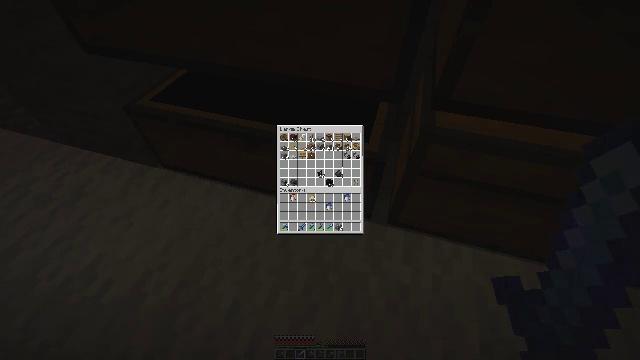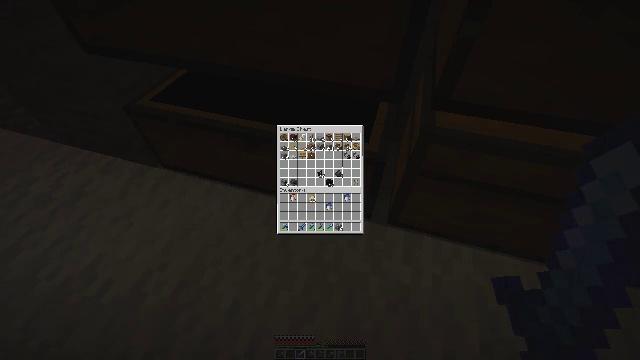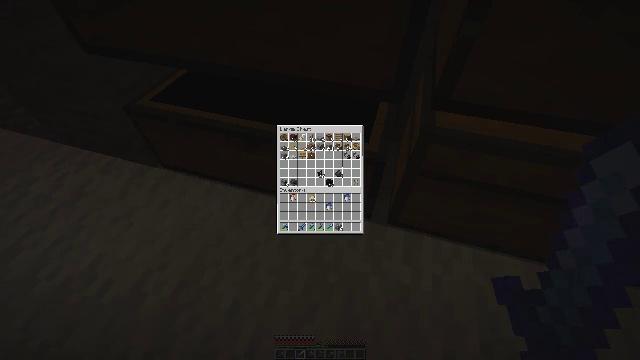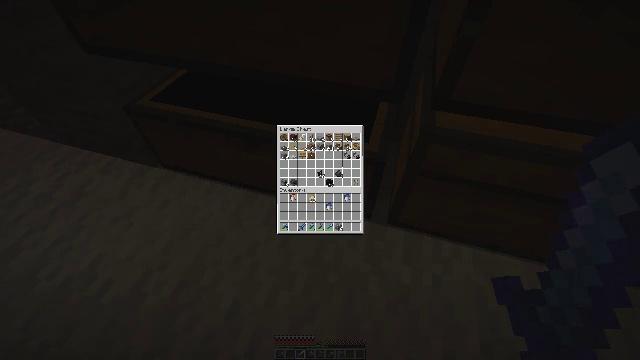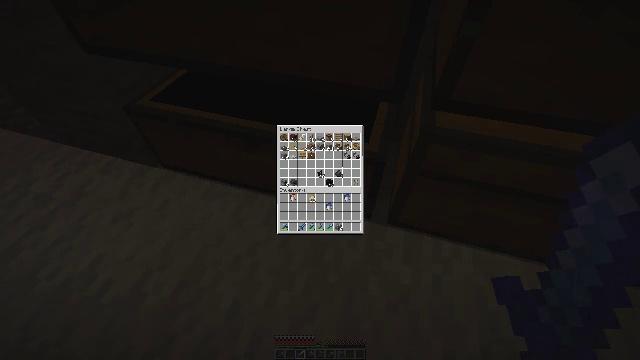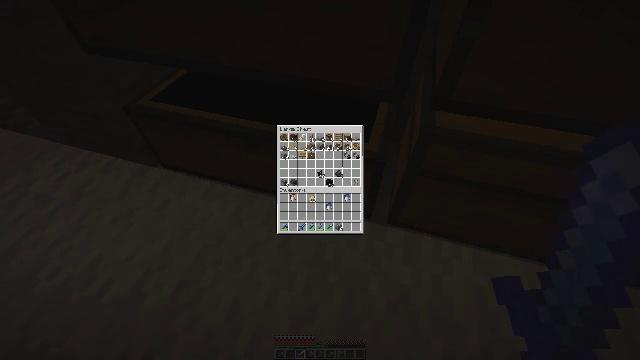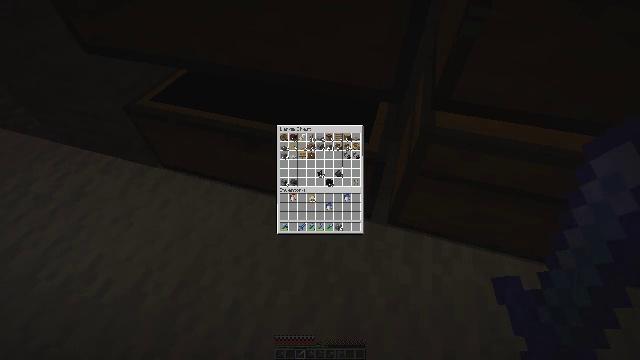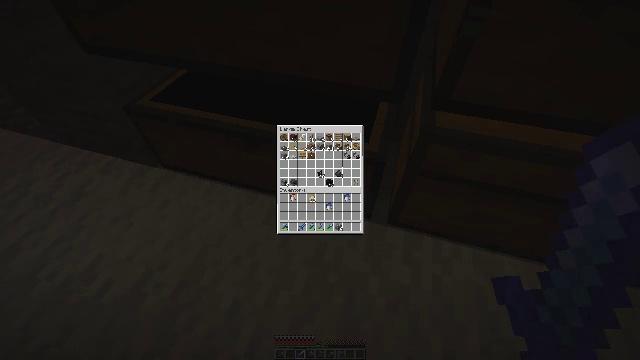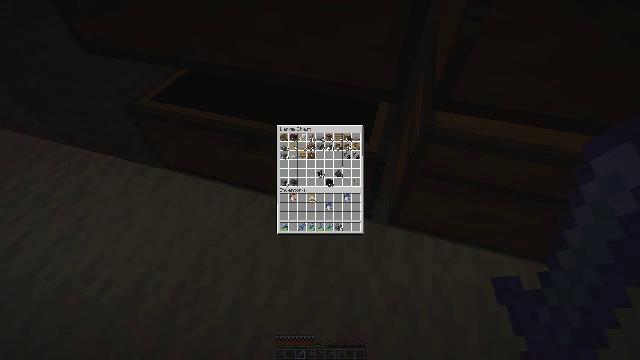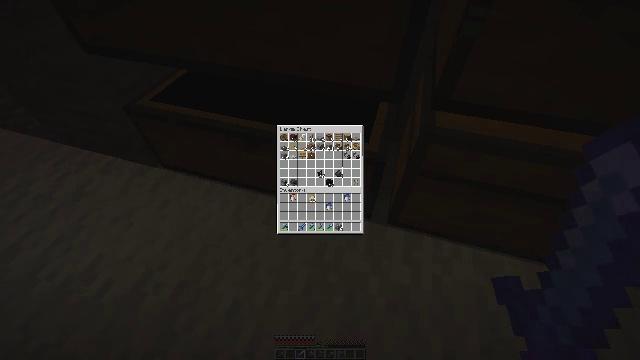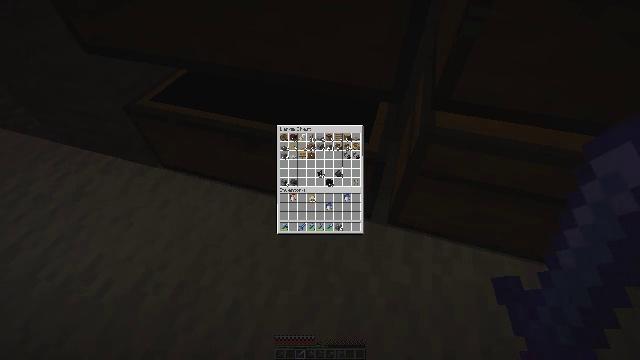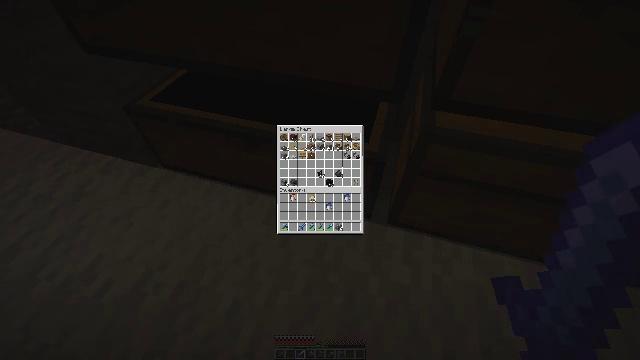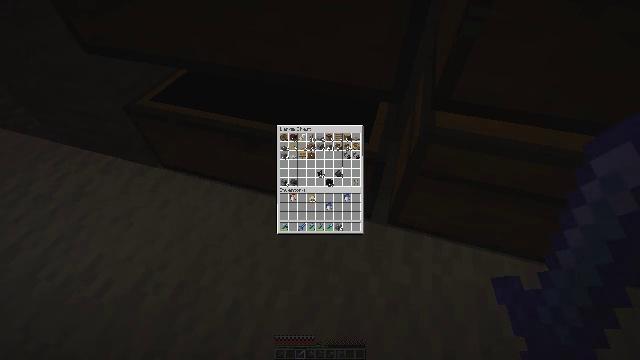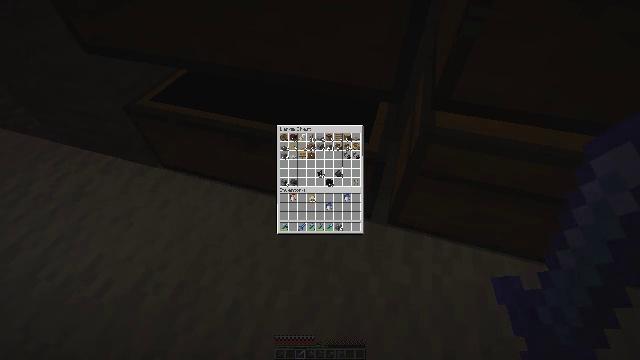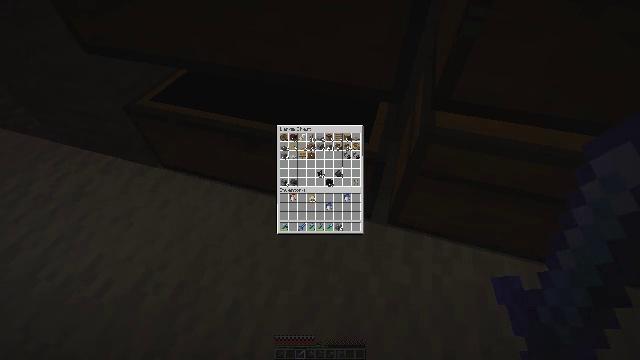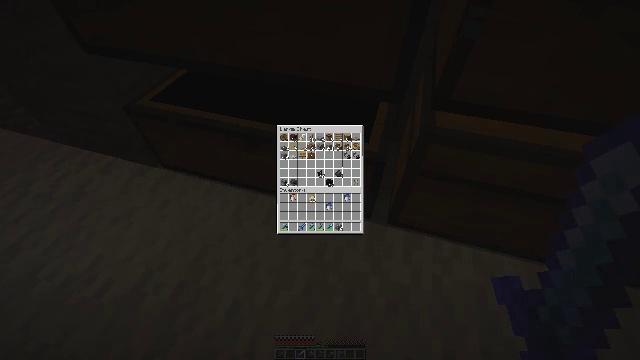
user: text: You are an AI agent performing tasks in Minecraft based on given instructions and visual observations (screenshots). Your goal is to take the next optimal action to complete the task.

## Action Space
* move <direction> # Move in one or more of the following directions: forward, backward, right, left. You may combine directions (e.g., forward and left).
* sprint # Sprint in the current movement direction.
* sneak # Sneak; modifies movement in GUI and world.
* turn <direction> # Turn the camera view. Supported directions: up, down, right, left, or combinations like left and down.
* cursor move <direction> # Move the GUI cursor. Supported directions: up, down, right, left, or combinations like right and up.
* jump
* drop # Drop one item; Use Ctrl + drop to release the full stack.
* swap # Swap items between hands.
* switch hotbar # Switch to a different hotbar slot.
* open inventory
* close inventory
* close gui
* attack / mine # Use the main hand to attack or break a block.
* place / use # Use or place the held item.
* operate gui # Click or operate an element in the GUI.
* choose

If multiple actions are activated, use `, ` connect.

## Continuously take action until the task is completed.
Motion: motion action
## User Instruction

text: Remove and gather vines.
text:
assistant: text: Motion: no_op
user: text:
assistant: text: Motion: no_op
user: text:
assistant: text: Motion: no_op
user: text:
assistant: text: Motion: no_op
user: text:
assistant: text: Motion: no_op
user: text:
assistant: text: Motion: no_op
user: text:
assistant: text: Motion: no_op
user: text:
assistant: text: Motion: no_op
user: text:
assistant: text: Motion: no_op
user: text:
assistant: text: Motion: no_op
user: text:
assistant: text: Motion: no_op
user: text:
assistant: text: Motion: no_op
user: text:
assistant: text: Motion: no_op
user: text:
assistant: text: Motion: no_op
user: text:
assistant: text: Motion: no_op
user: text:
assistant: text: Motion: no_op
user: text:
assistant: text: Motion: no_op
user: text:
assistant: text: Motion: no_op
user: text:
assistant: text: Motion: no_op
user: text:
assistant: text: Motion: no_op
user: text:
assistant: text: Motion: no_op
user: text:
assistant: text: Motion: no_op
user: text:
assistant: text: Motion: no_op
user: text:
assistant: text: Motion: no_op
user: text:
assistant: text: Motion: no_op
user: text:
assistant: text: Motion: no_op
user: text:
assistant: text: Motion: no_op
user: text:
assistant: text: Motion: no_op
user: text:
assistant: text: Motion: no_op
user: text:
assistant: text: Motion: no_op